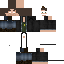
A male human skin with medium skin, wearing brown long hair dressed in a blue hoodie and black pants, featuring a closed mouth.